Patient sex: M
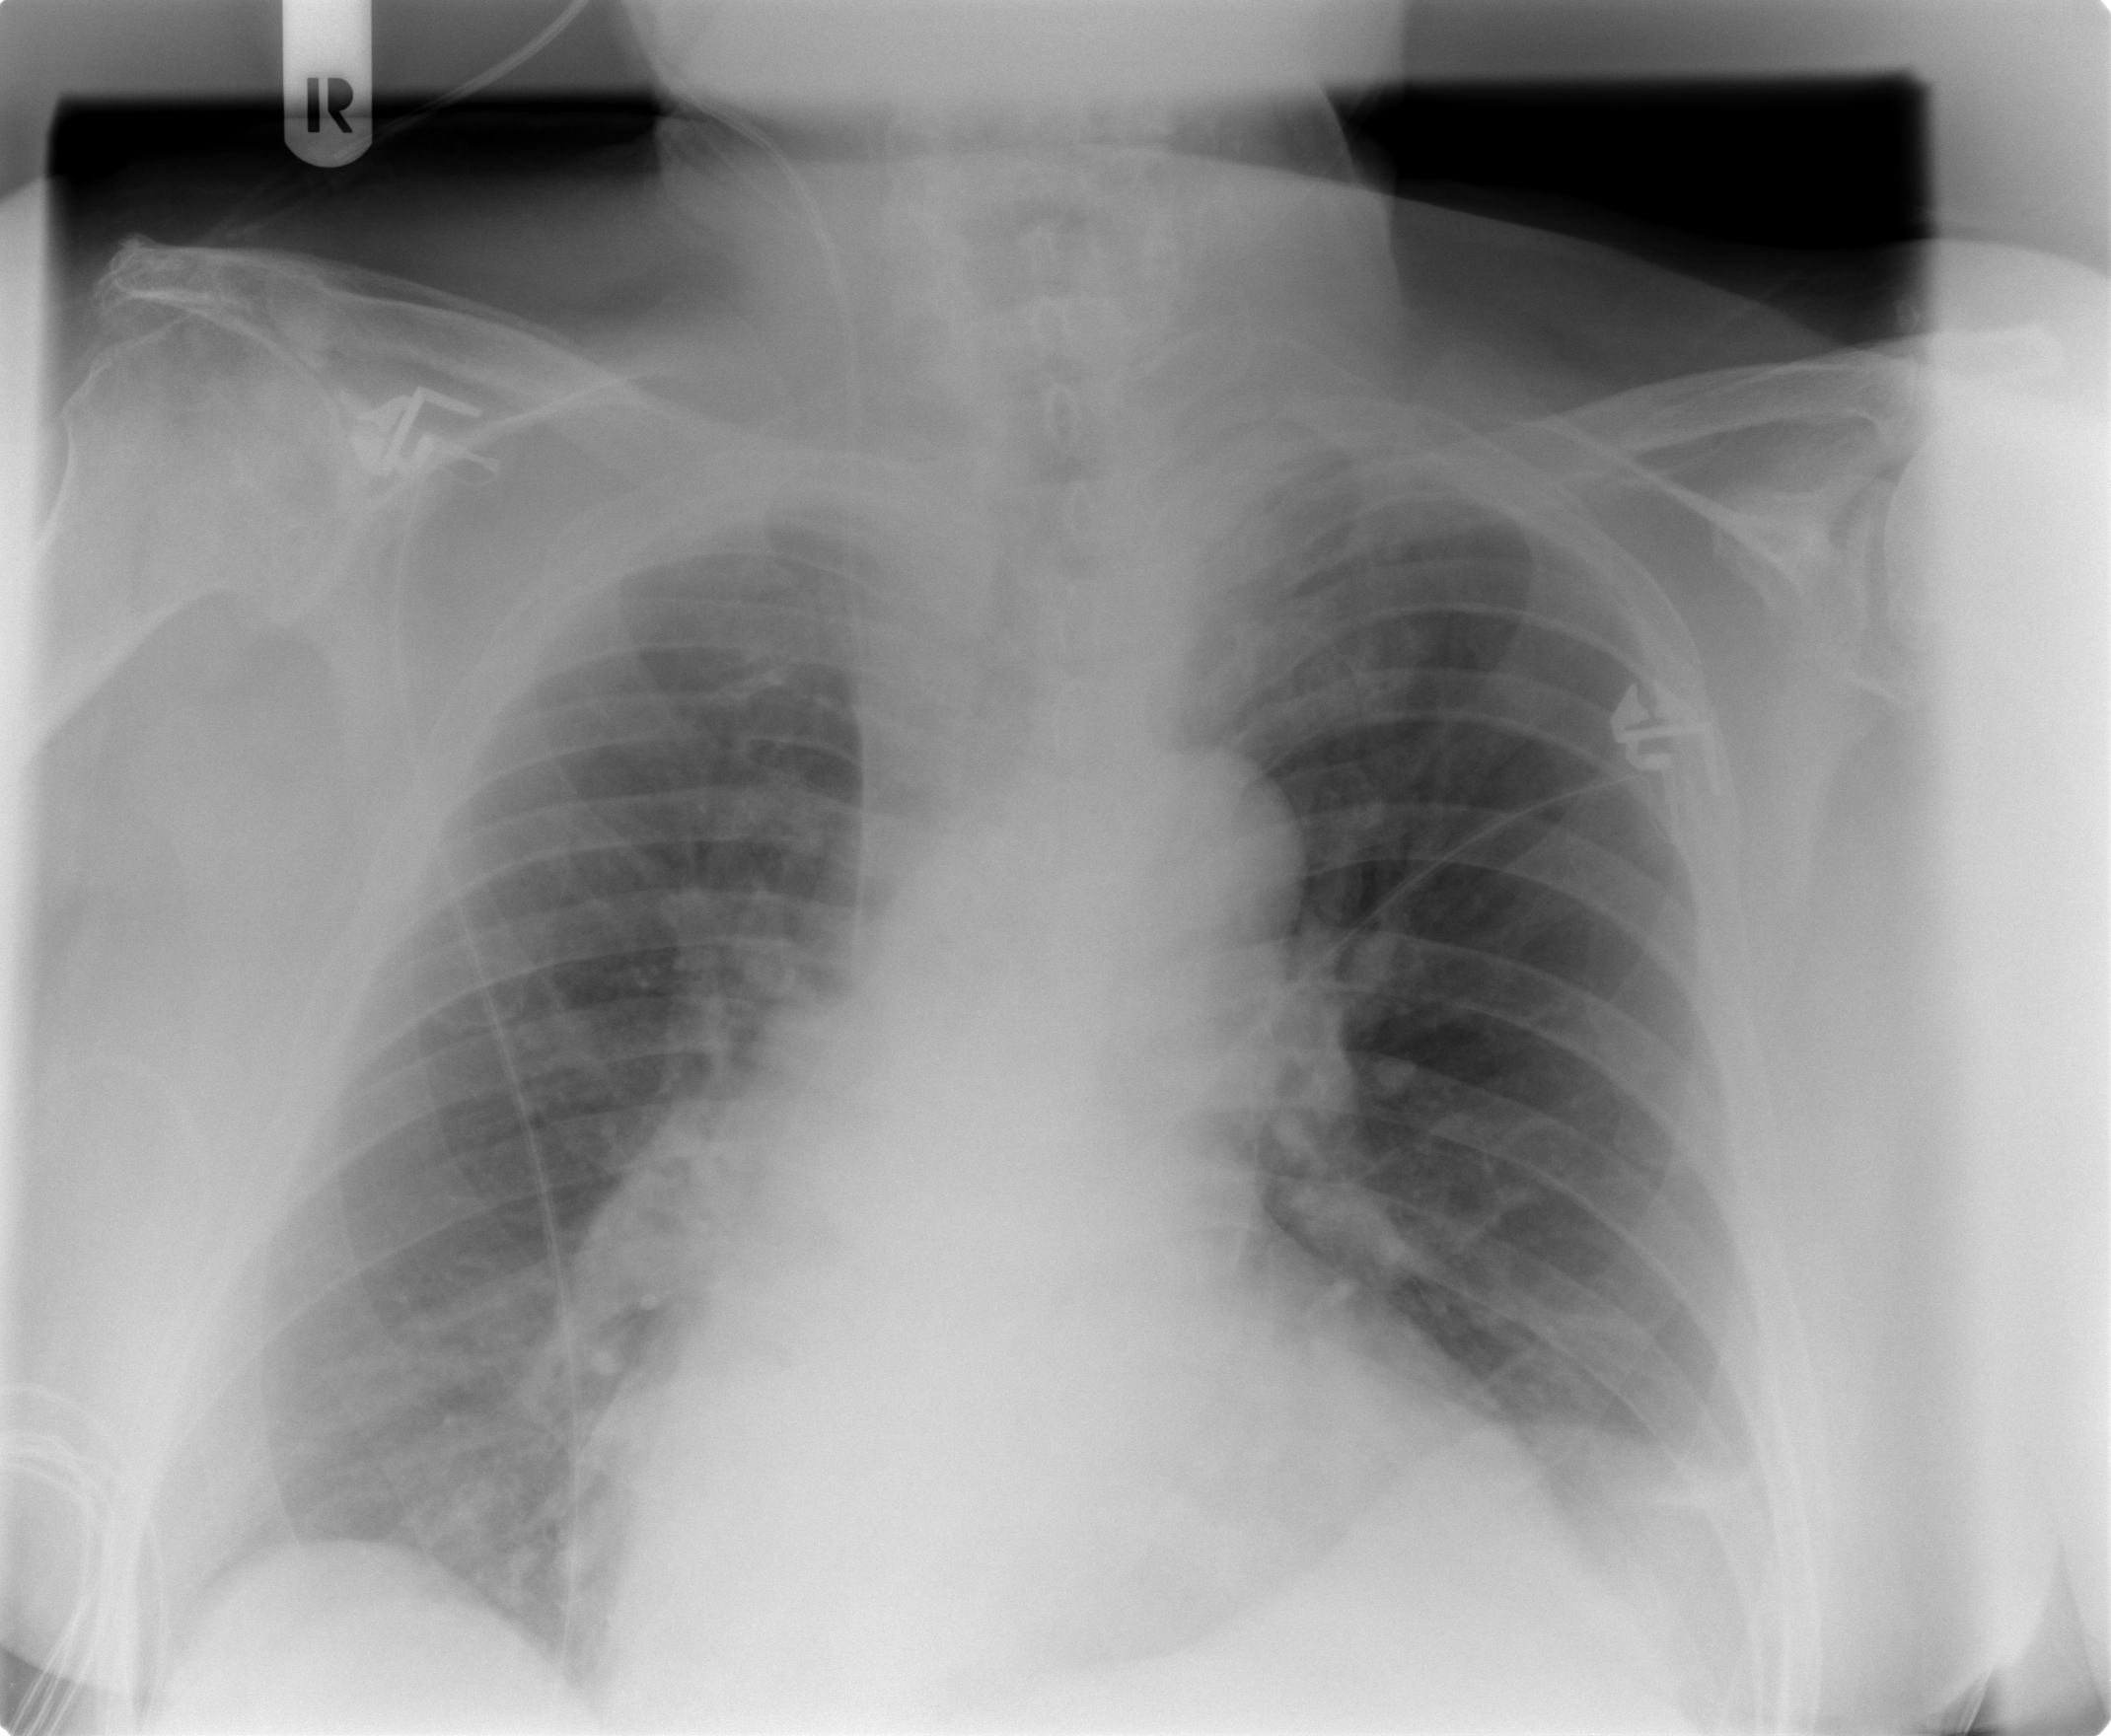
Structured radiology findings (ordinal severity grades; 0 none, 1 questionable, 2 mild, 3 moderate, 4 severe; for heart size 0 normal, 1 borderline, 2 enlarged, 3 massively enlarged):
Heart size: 2
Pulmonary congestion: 1
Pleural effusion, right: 0
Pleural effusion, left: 0
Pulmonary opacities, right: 0
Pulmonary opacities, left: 0
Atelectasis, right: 2
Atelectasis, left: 0